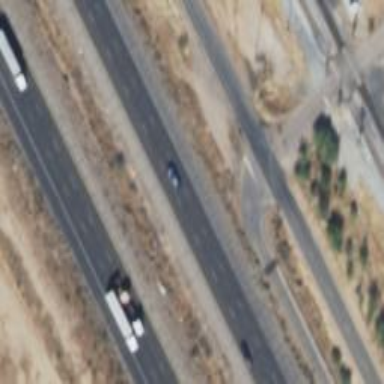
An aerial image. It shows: Asphalt motorway link.